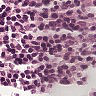
Metastatic tissue present: no